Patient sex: M
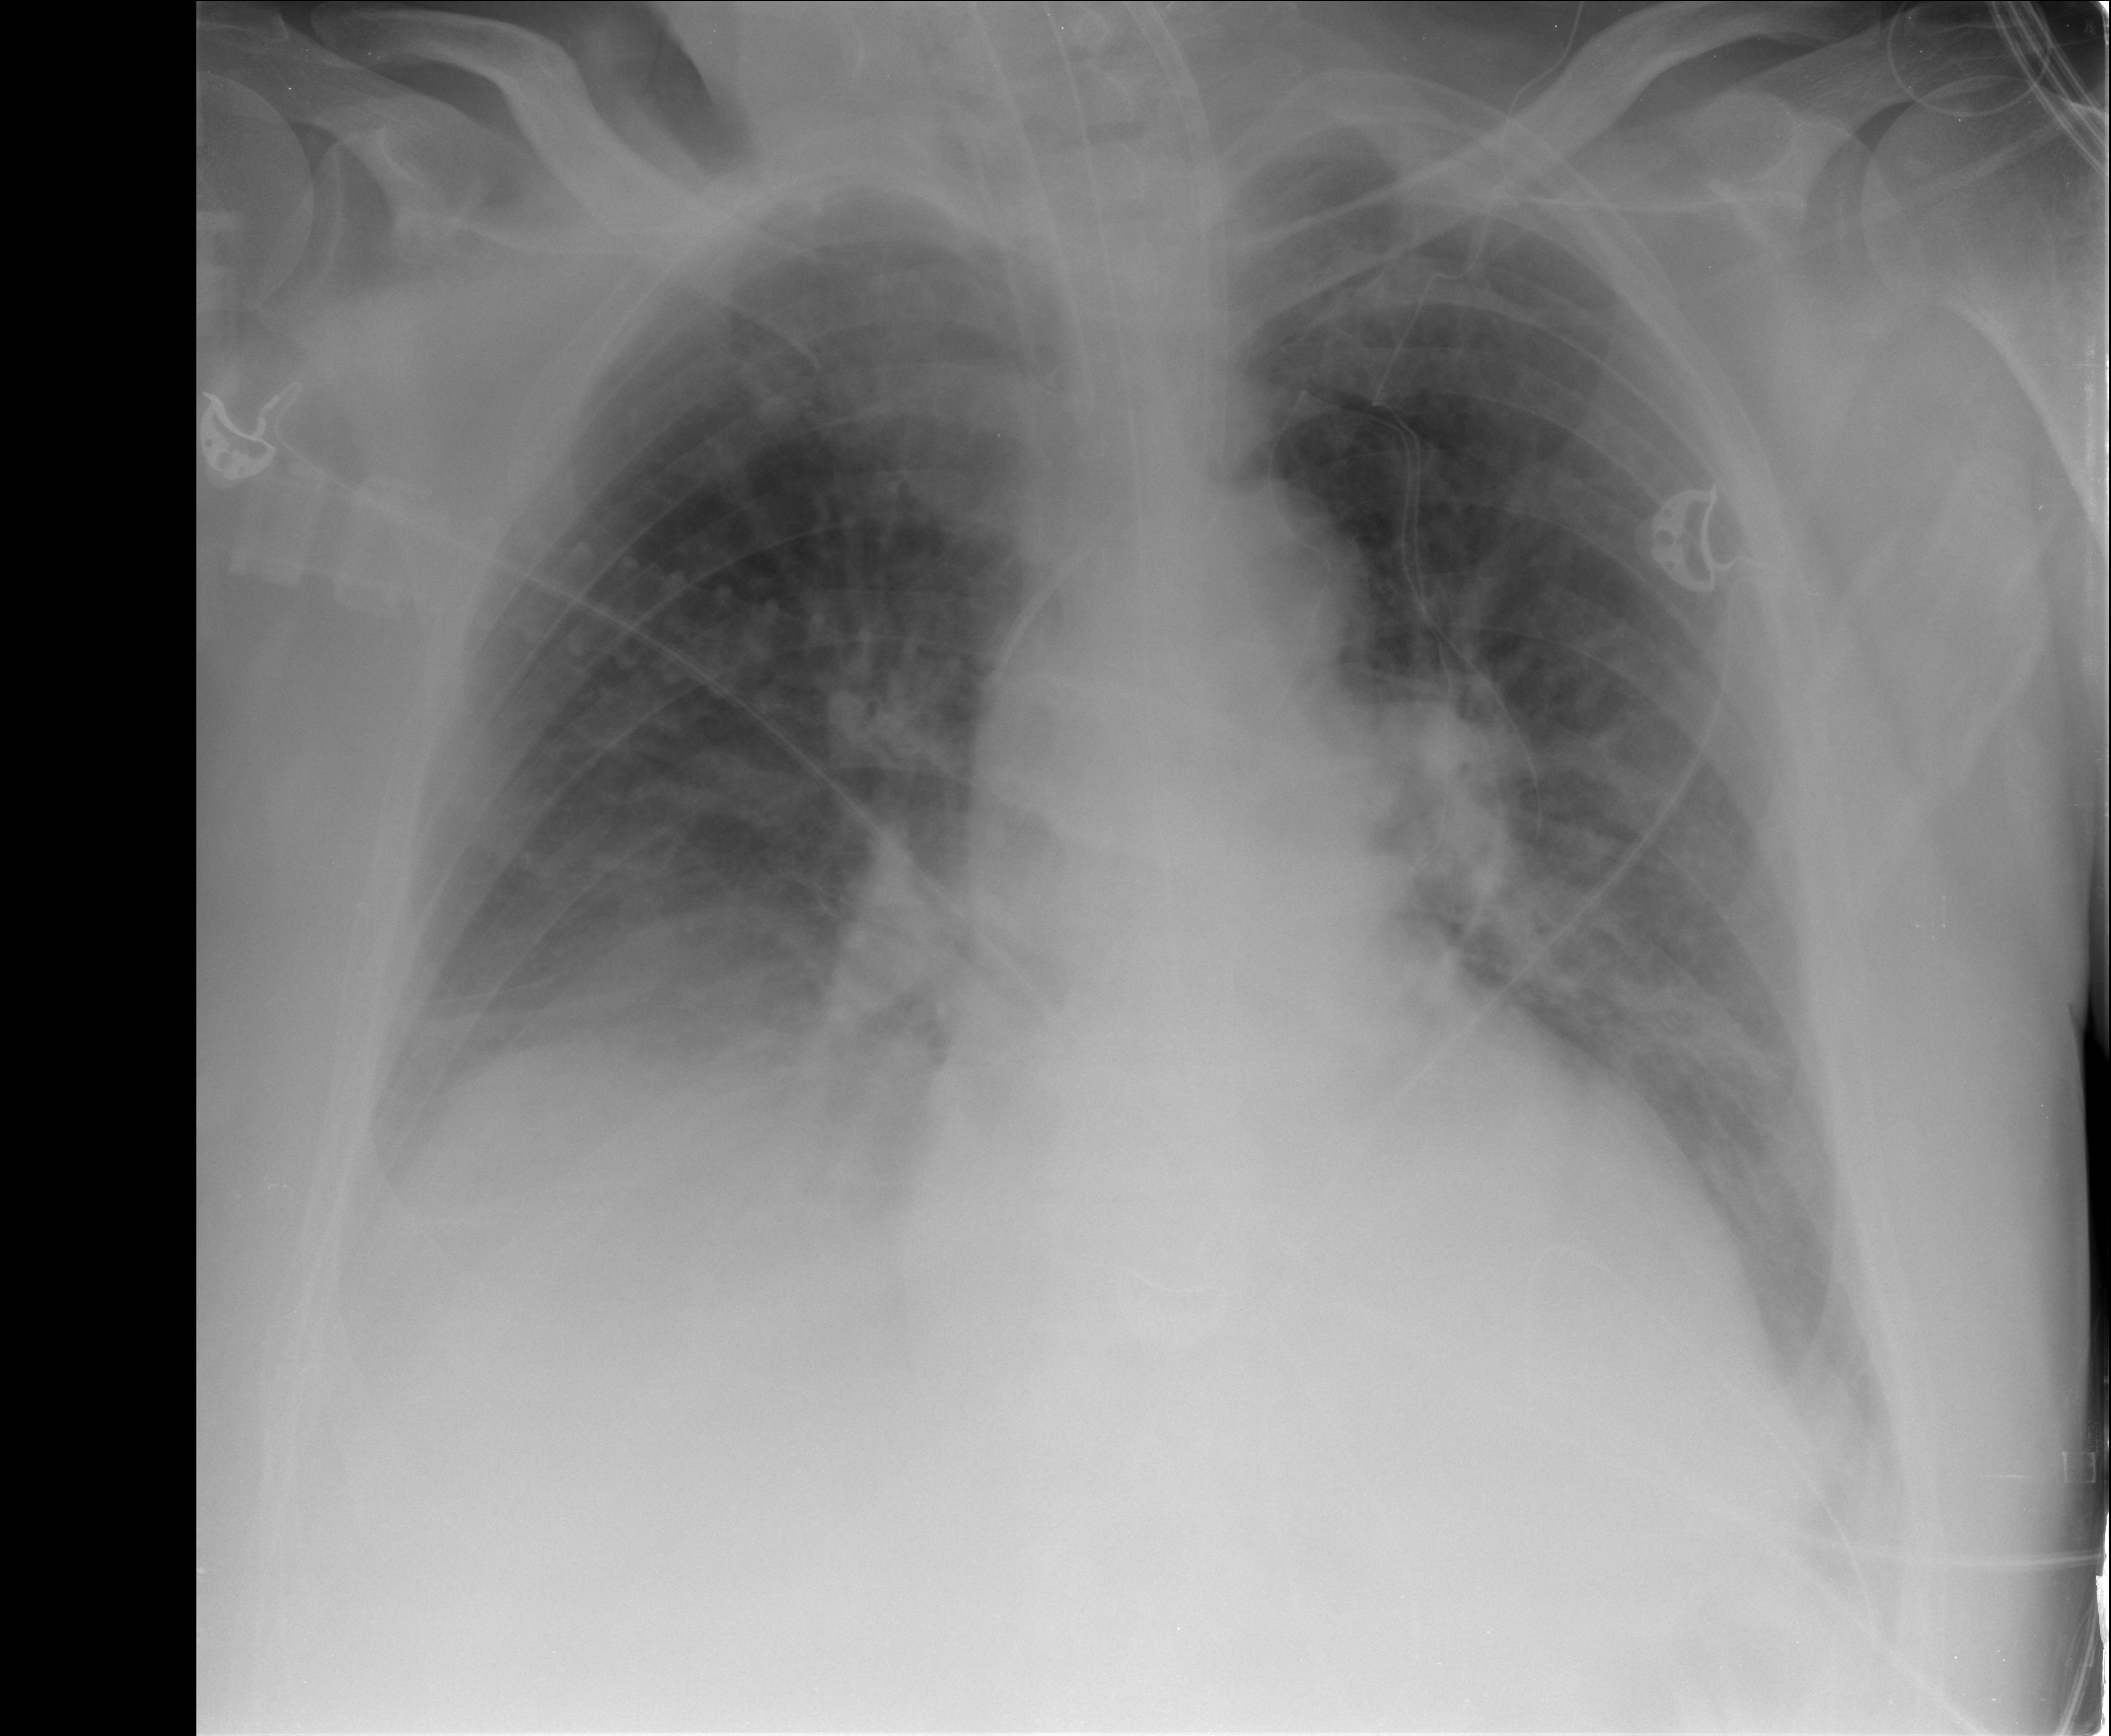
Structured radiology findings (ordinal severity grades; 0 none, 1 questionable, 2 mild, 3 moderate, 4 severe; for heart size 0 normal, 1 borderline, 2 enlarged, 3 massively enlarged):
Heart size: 1
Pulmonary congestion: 2
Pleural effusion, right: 2
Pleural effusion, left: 2
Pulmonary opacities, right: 0
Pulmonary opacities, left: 0
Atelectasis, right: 2
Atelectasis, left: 2